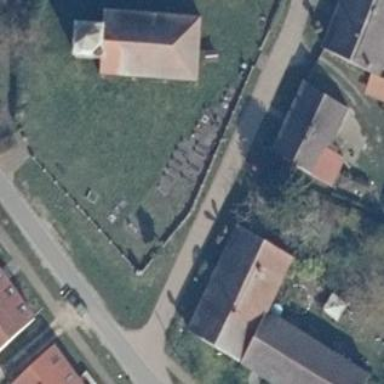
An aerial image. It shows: Cemetery.